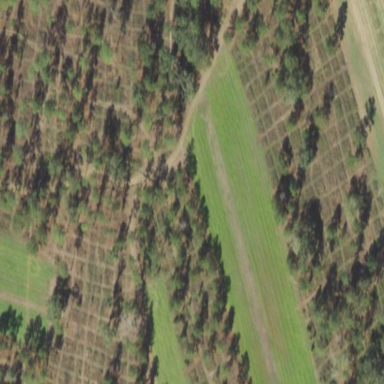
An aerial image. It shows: Orchard.